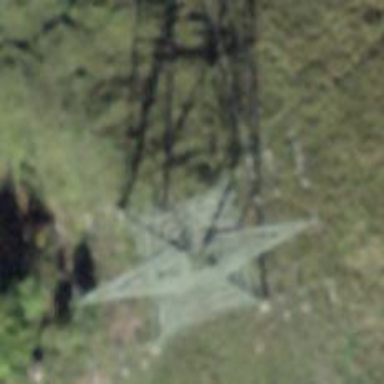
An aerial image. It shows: Power tower.